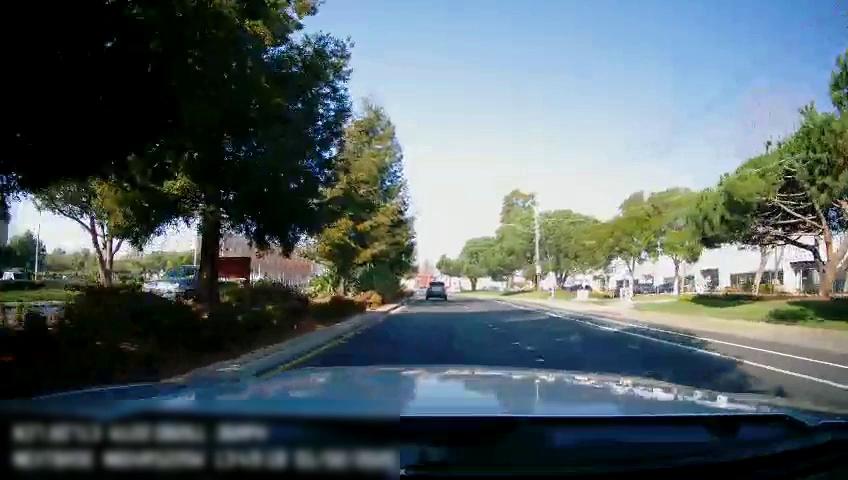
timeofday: Day
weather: Sunny
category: Drivable Space
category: Vehicles | SUV
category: Vehicles | SUV
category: Lanes | Alternate Lane
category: Lanes | Alternate Lane
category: Lanes | Alternate Lane
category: Lanes | Current Lane